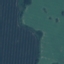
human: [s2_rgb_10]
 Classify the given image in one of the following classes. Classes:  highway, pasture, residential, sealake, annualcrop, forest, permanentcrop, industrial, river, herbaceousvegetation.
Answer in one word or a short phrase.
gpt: AnnualCrop